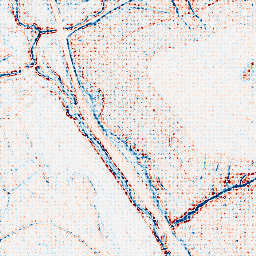
Category: edge_preserving
Decomposition family: bilateral
Decomposition parameters: d: 5
sigma_color: 25
sigma_space: 100
Upsampling method: sinc_blackman
Upsampling parameters: scale: 4
kernel_size: 4
Upsampling scale: 4